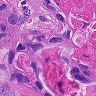
Metastatic tissue present: yes